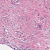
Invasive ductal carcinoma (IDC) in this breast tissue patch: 0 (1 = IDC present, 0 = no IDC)